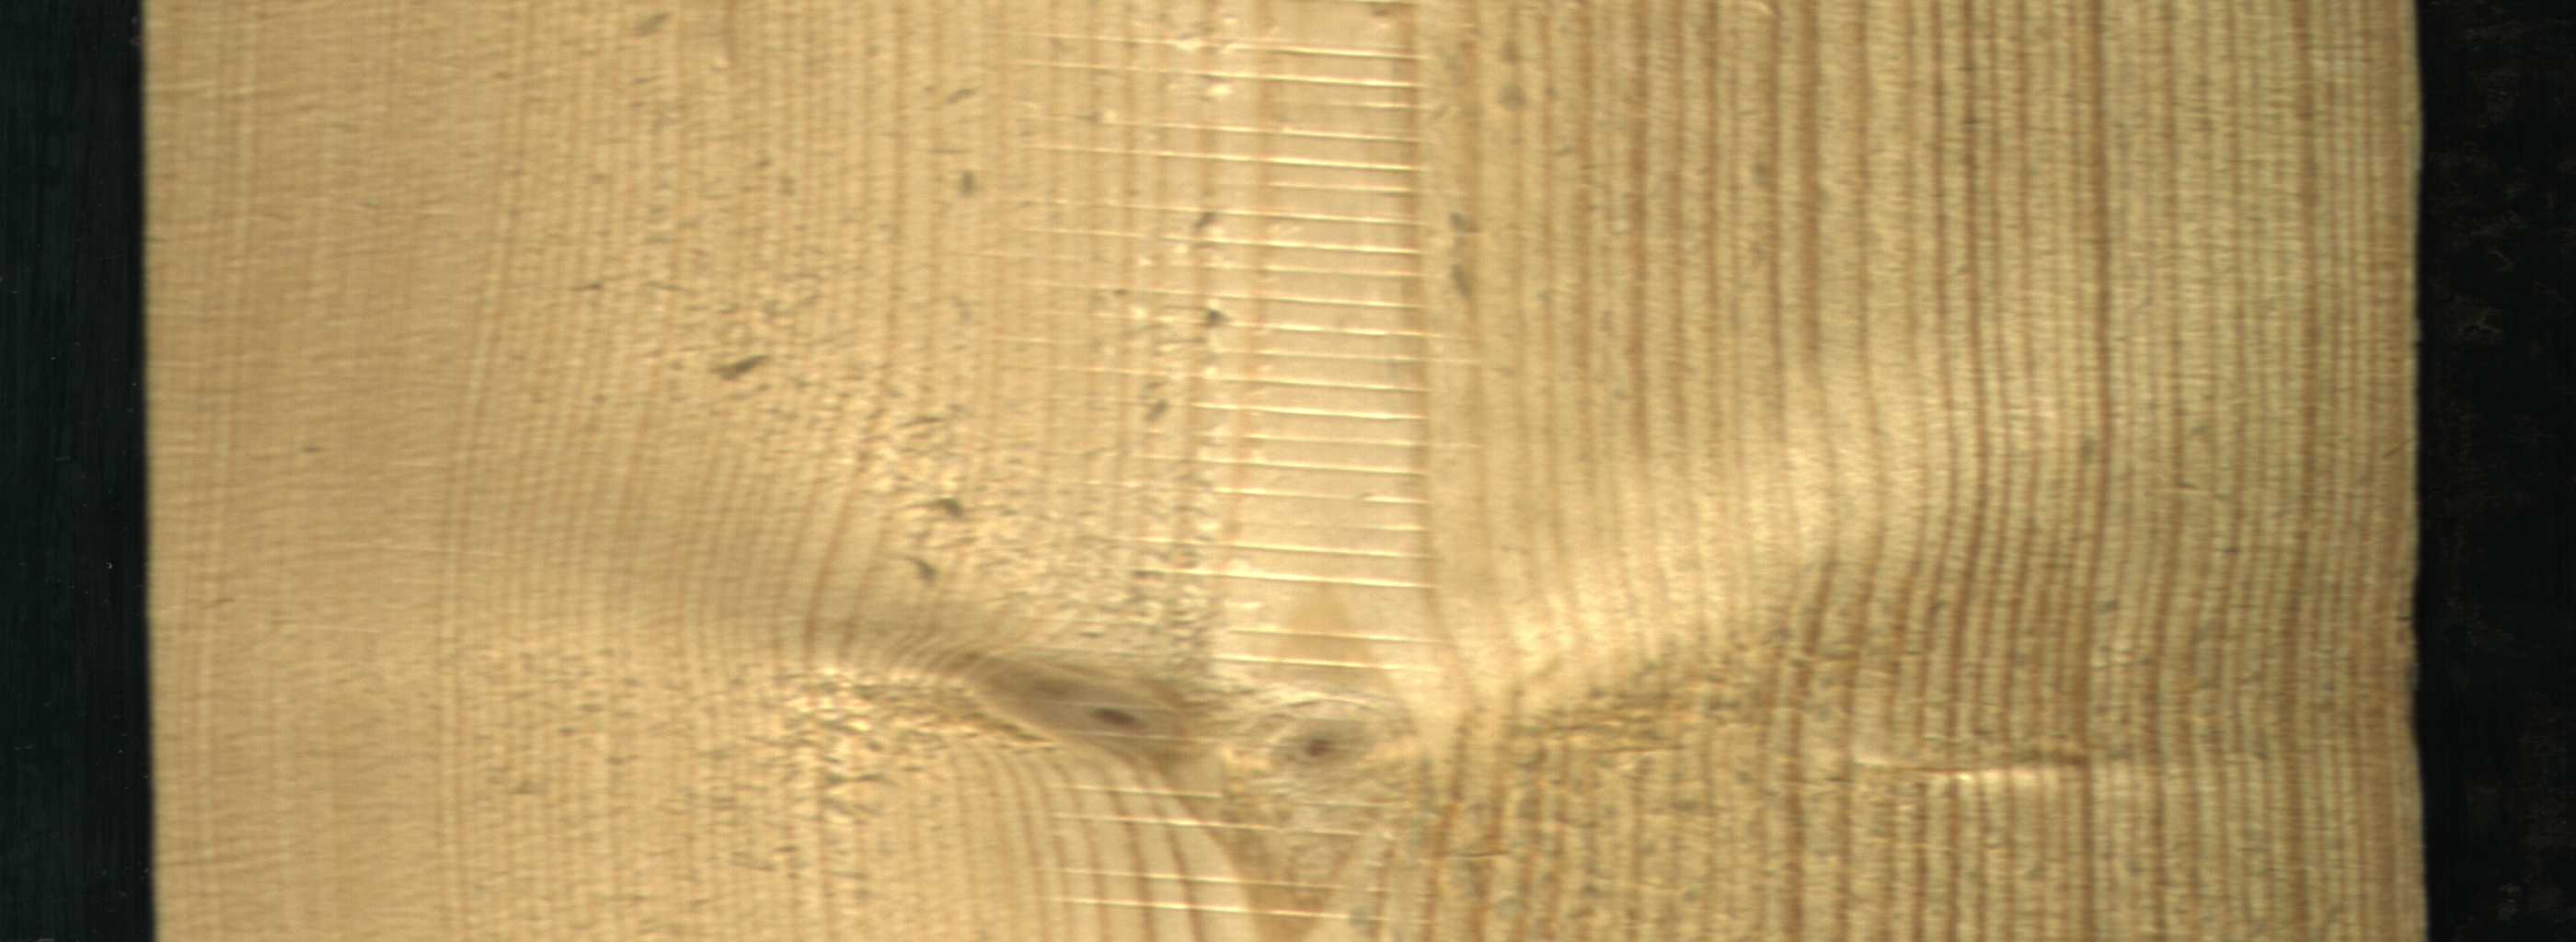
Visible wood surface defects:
Live_Knot
Live_Knot